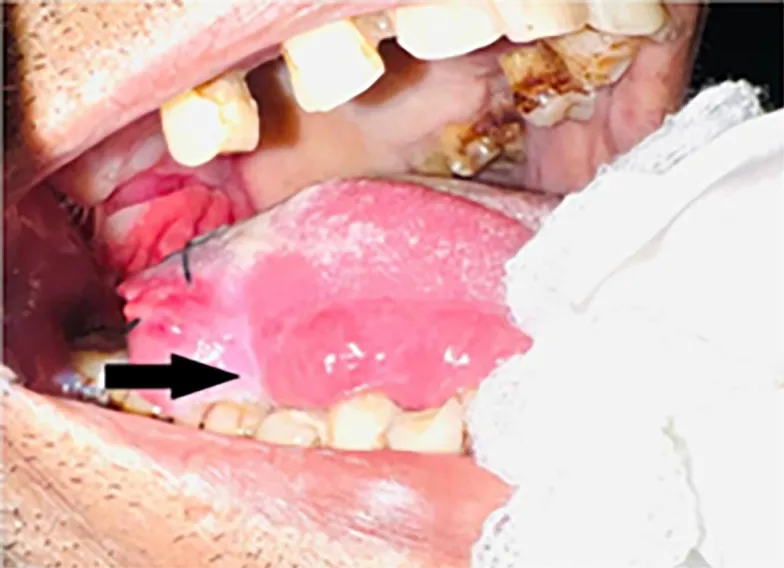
Clinical presentation of the case showing ulcero-proliferative lesion on right lateral border of tongue.
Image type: medical_photograph (oral_photograph)